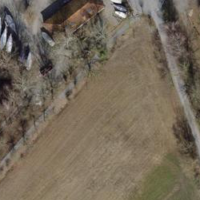
EUNIS habitat code: 25
Species observed at this site:
Phoenicurus phoenicurus
Filipendula ulmaria
Prunus padus